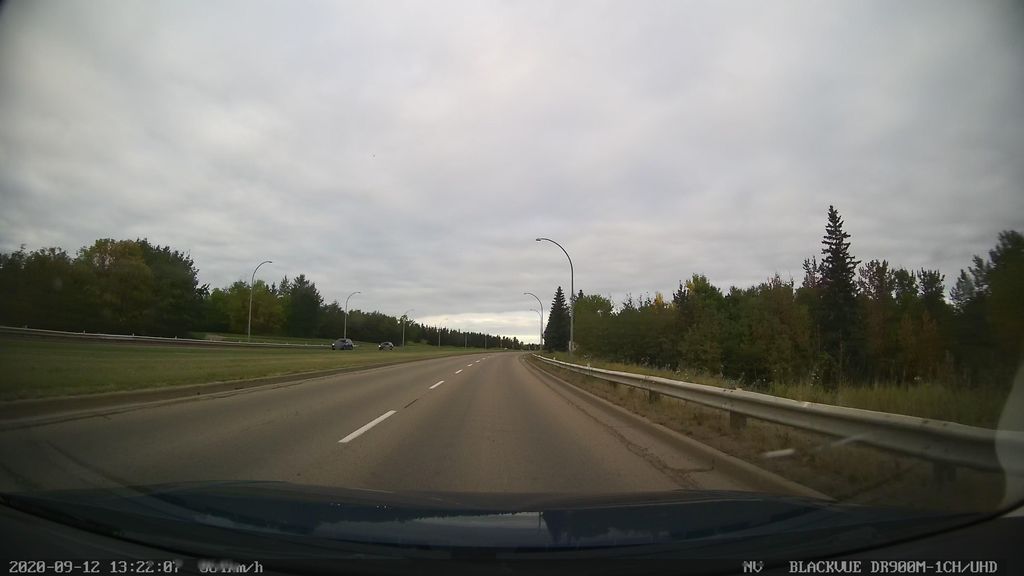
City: edmonton